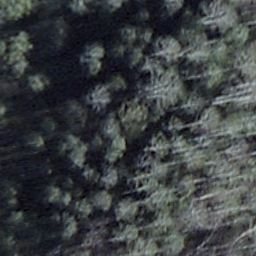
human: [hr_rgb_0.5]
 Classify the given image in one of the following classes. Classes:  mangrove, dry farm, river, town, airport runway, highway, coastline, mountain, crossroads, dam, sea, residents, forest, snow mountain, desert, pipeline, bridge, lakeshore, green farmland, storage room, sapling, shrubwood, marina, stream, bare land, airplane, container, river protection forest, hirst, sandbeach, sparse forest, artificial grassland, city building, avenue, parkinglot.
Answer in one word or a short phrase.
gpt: shrubwood